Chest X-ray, PA view. Patient: 6 years old, sex F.
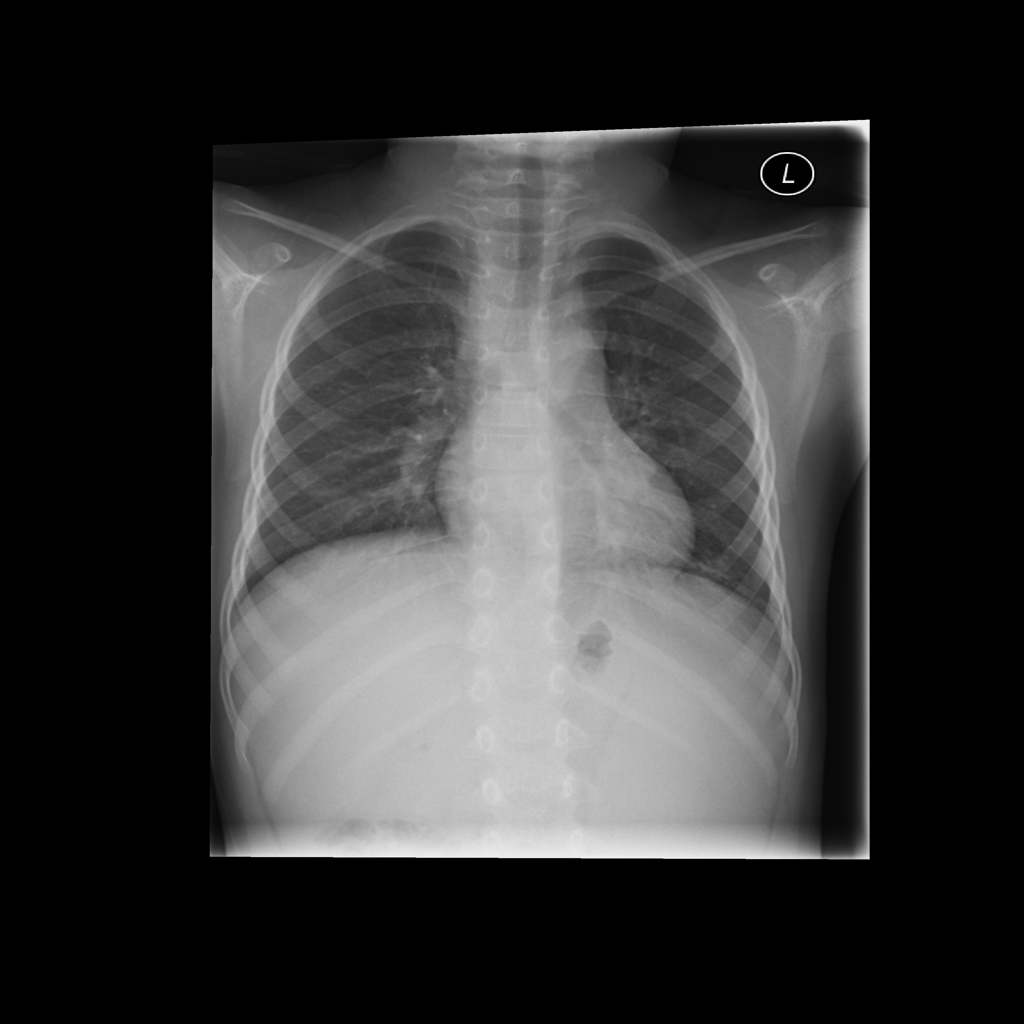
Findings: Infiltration